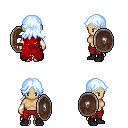
a pixel art fantasy rpg character, female body template, human, tanned skin, red tattered cape, red pants, white cyan loose hair, white cloth bracers, black shoes, shield, four views (front, back, left, right), 2x2 character sprite sheet, small pixel art, hard edges, no anti-aliasing